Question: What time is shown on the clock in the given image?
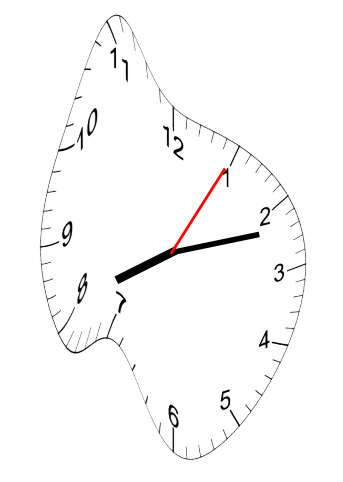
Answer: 08:12:05